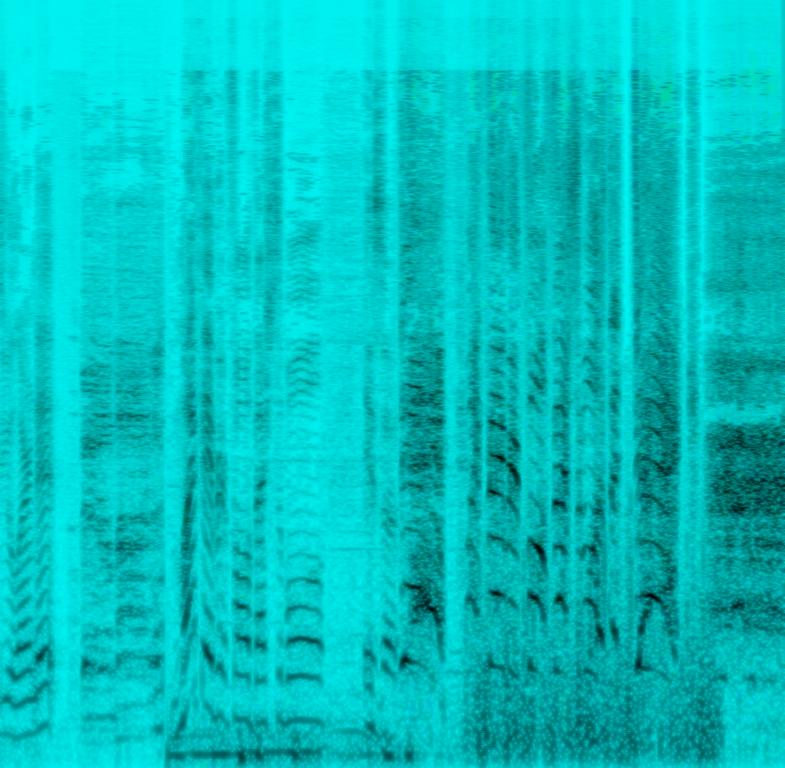
The low quality recording features a high pitched sound effect, followed by a siren sound effect and finally a muffled hip hop song. It sounds like it was recorded with the phone.